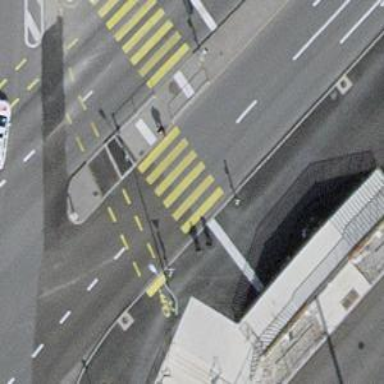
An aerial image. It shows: Road crossing with traffic signals.